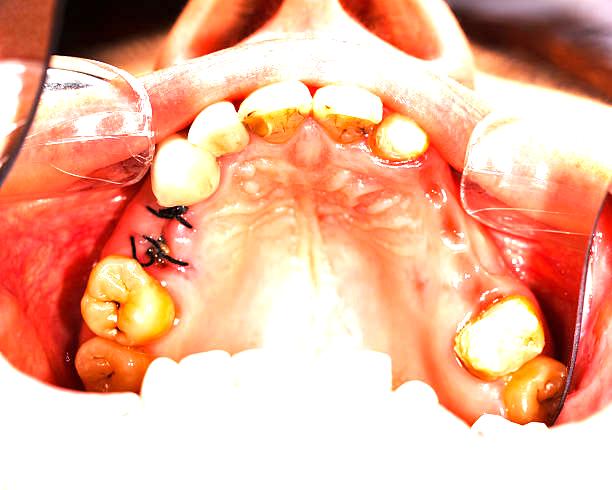
Condition: Gingivitis